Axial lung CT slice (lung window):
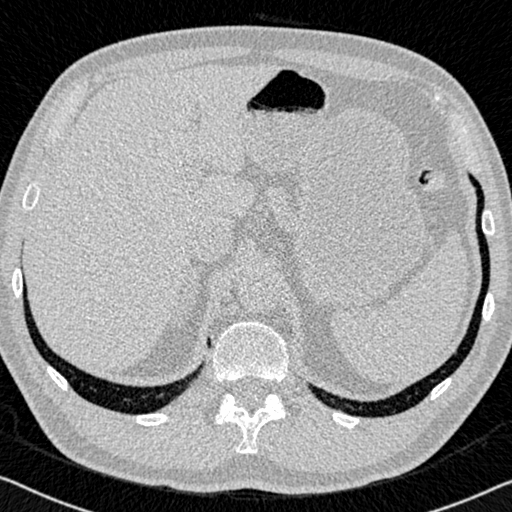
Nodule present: no